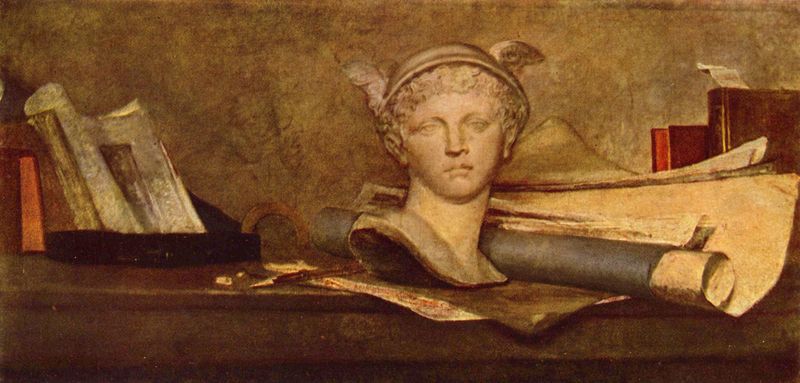
Titel: Stilleben
Künstler: Jean-Baptiste Siméon Chardin
Standort: Moskva
Institution: The Pushkin State Museum of Fine Arts
Schlagwörter: blau, blätter, feder, flügel, gemälde, gott, held, kopf, mann, schatten, weiß, gelb, ocker, braun, frau, grau, haar, hintergrund, holz, hut, licht, marmor, mund, nase, ohr, schwarz, skizze, tisch, zeichnung, blick, rot, beige, malerei, alt, regal, wand, augen, gesicht, hals, öl, gold, frontal, kinn, locken, rosa, kreis, skulptur, statue, stilleben, stillleben, farbig, schrift, arbeitszimmer, bücher, papier, schrank, schreibtisch, unterlagen, kaminsims, bogen, ölgemälde, detail, büste, muse, plastik, kante, tischkante, vanitas, verfall, antike, buch, zettel, brett, kiste, schachtel, helm, chardin, kunst, künste, breitwand, stift, pult, rom, heft, kasten, rolle, pergament, sims, anrichte, karte, jüngling, buchrücken, putz, papierrolle, malerisch, brief, antik, götter, rollen, rotbraun, musen, perseus, mappe, plan, schriftrolle, gelehrter, konsole, hermes, gips, gipsfigur, griffel, schlieren, götterbote, merkur, goldrand, skizzen, flügelhelm, geflügelt, kanten, ablage, hefte, römisch, bord, zeichnungen, papierrollen, abguss, schriftrollen, zirkel, papyrus, zeichenpapier, mörtel, schwammtechnik, heros, porträtbüste, pigalle, perikles, gespitzt, braunes buch, einmerker, rotes buch, stifthalter, zeichenutensilien, bcher, entwurfe, buchrollen, stylus